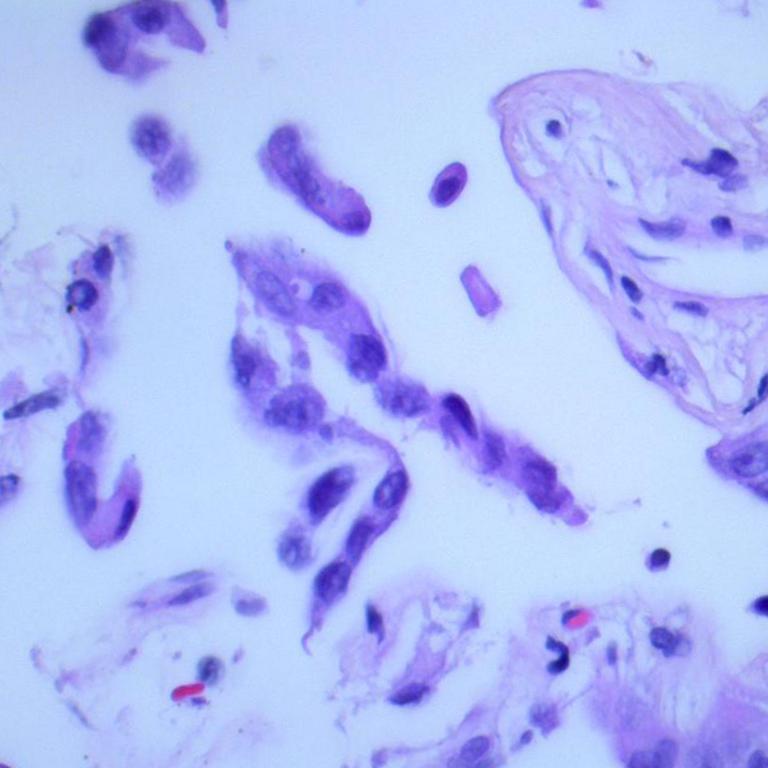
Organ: lung
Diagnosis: adenocarcinomas